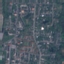
Land use / land cover: Residential